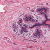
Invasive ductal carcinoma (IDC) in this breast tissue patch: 0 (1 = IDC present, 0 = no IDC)